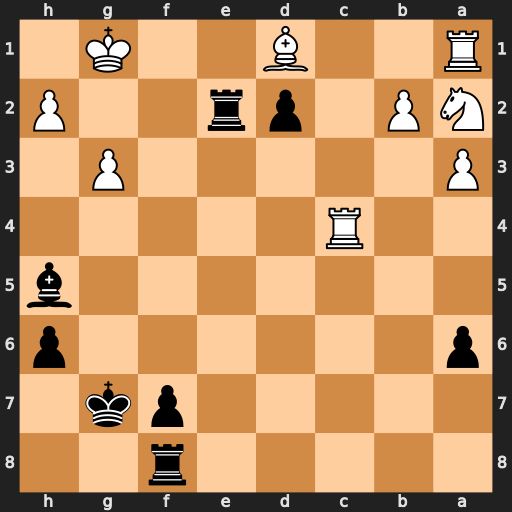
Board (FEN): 5r2/5pk1/p6p/7b/2R5/P5P1/NP1pr2P/R2B2K1
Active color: b
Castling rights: -
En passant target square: -
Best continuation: Re1+ Kf2 Bxd1